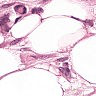
Metastatic tissue present: yes